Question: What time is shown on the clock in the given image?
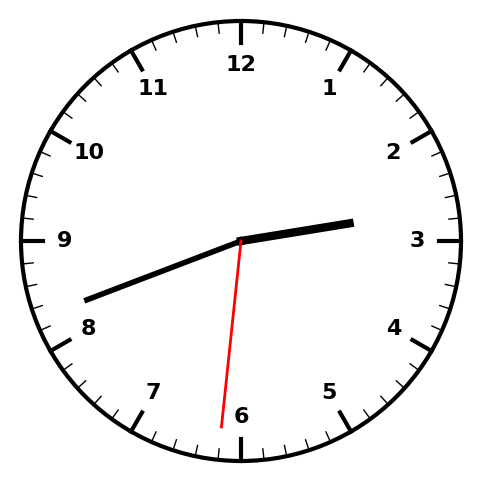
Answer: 02:41:31